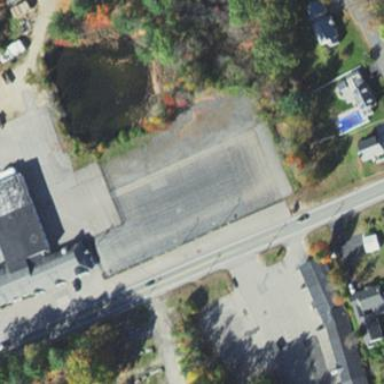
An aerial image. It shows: Car shop in retail area.